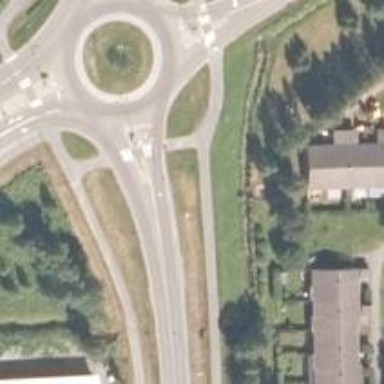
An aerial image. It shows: Asphalt cycleway.